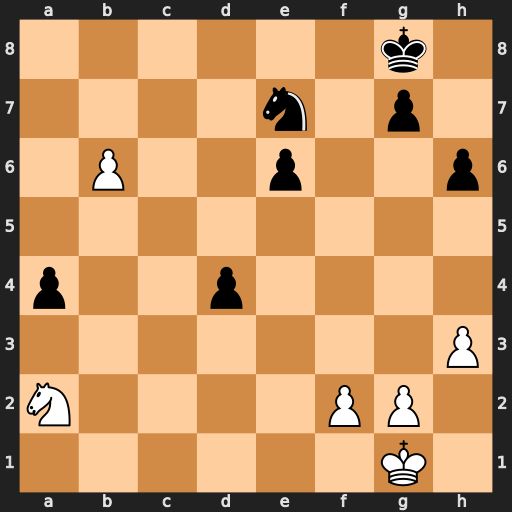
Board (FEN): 6k1/4n1p1/1P2p2p/8/p2p4/7P/N4PP1/6K1
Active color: w
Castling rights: -
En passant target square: -
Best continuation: Nb4 d3 Kf1 a3 b7